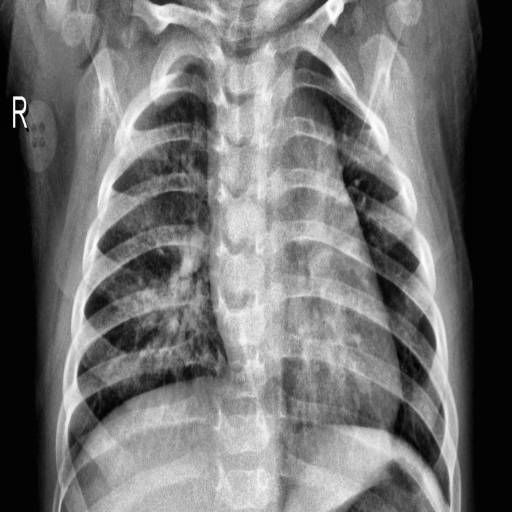
Finding: NORMAL